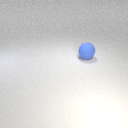
large blue rubber sphere